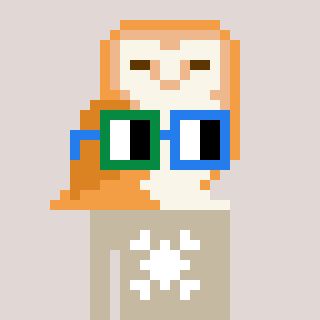
a pixel art character with square green and blue glasses, a owl-shaped head and a bege-colored body on a warm background